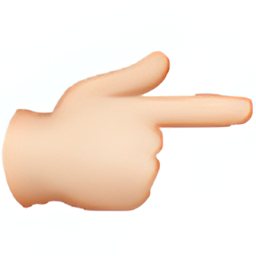
Name: white right pointing backhand index
Emoji: 👉🏻
Group: People & Body
Sub-group: hand-single-finger